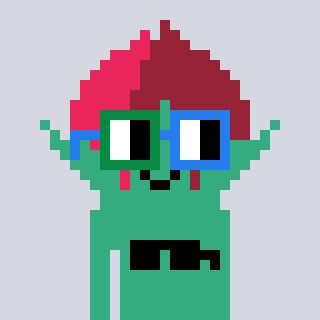
a pixel art character with square green and blue glasses, a rosebud-shaped head and a teal-colored body on a cool background